一年级 · 算术
$\bigcirc$ 里填上正确的数。

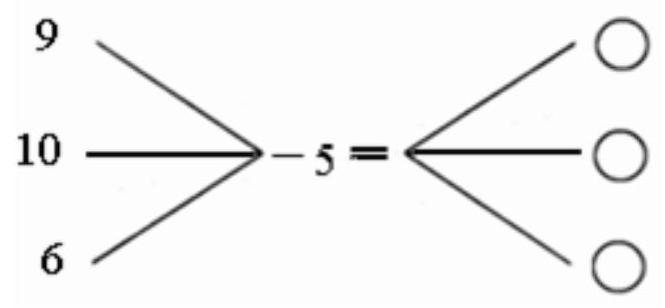
答案: 4 ; 5 ; 1$